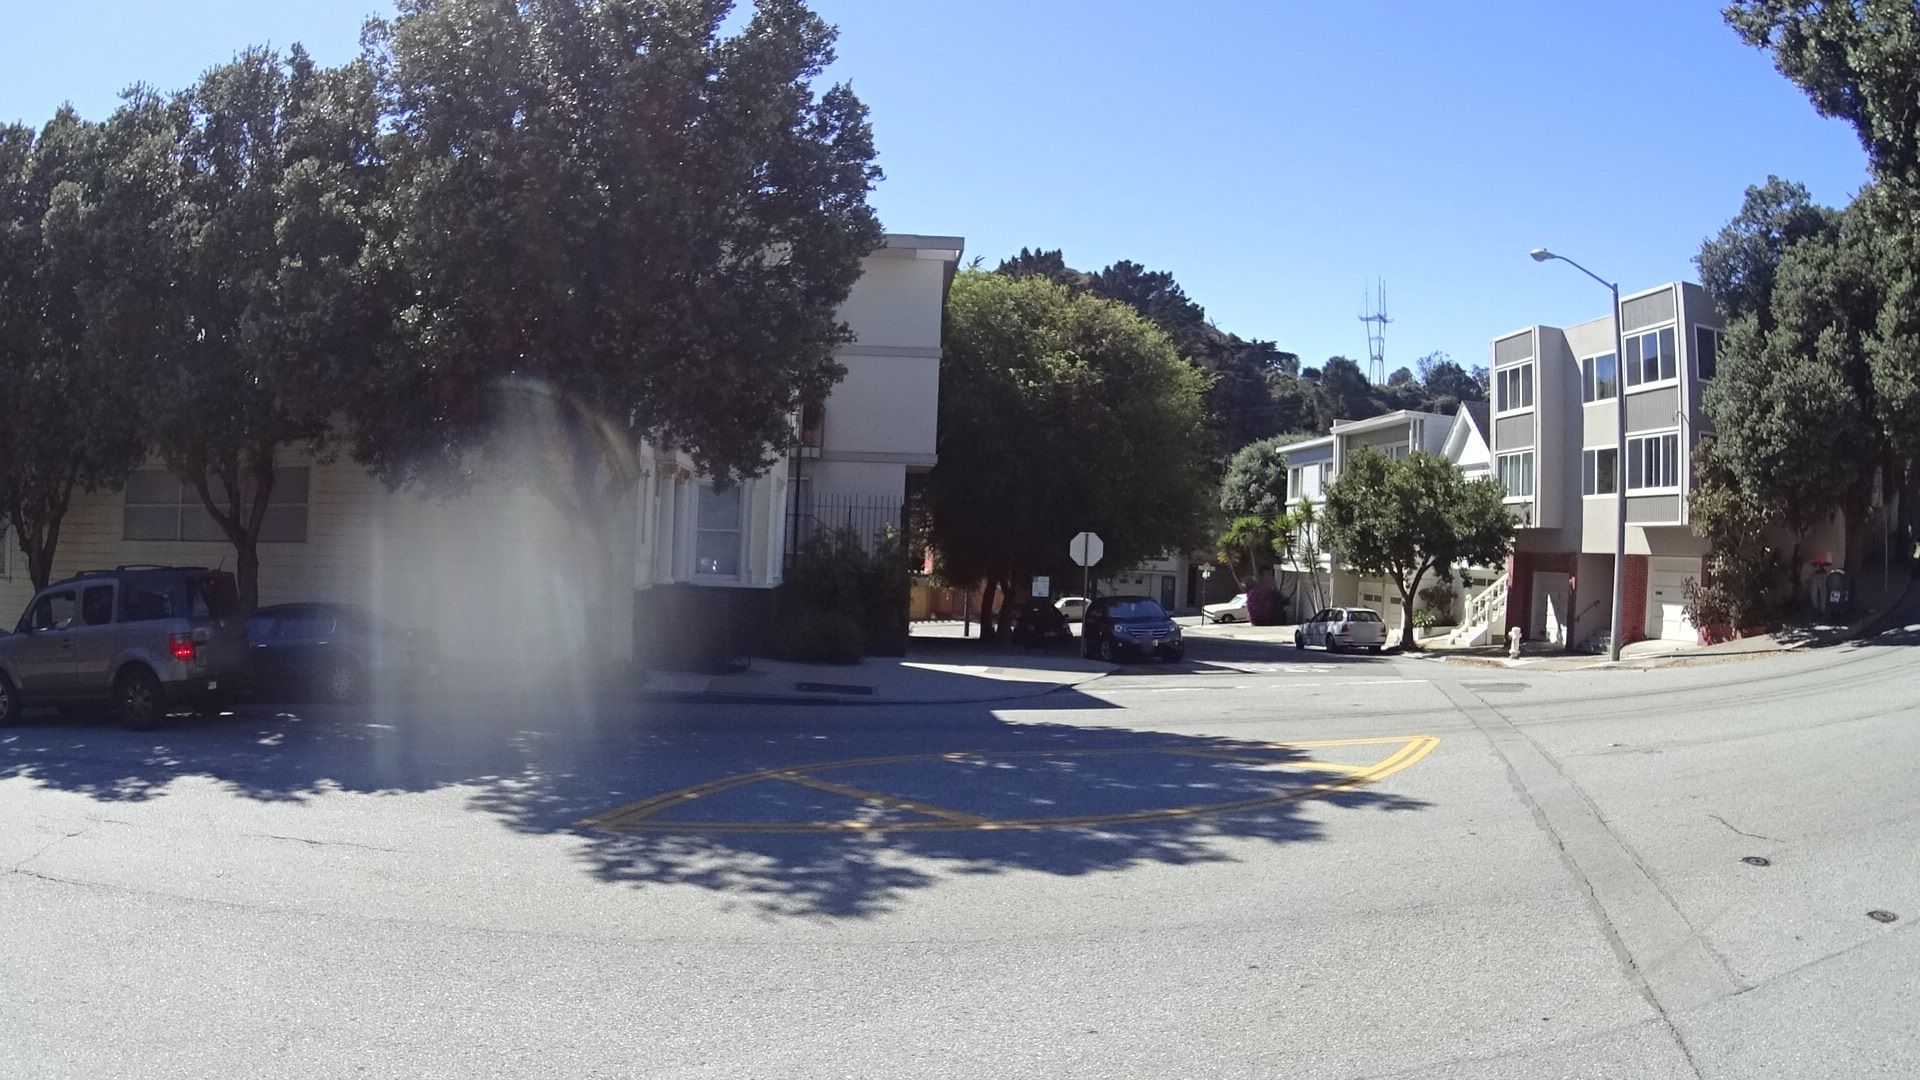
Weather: clear
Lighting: day
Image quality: good
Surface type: walking surface
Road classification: footway
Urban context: urban centre
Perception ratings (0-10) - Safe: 4.95, Lively: 8.04, Beautiful: 1.13, Boring: 1.74, Depressing: 0.67, Wealthy: 7.1